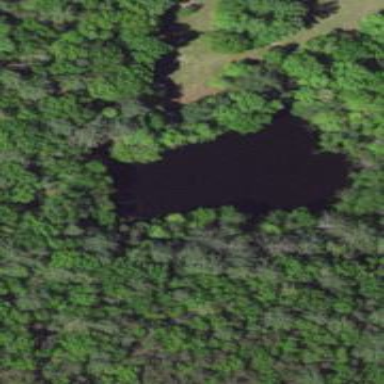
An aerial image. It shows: Serene pond surrounded by nature.